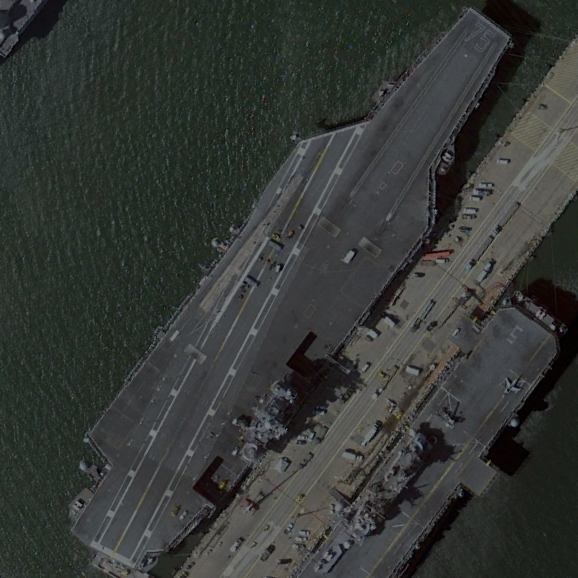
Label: aircraft_carrier